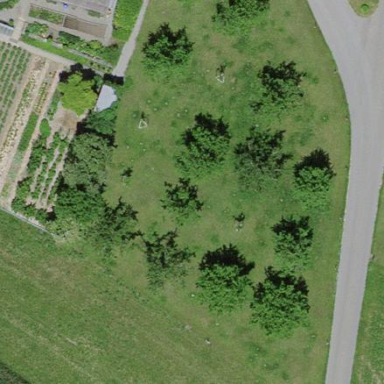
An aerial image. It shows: Orchard.